Interaction volume radius: 5 \u00c5
Interaction volume height: 20 \u00c5
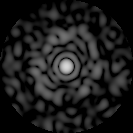
Disorder parameter: 0.8117